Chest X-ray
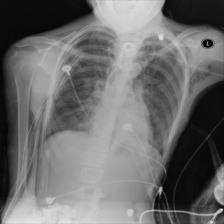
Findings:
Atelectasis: negative
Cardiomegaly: negative
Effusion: negative
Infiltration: negative
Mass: negative
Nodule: negative
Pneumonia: negative
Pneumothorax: negative
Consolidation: negative
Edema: negative
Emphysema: negative
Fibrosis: negative
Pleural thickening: negative
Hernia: negative